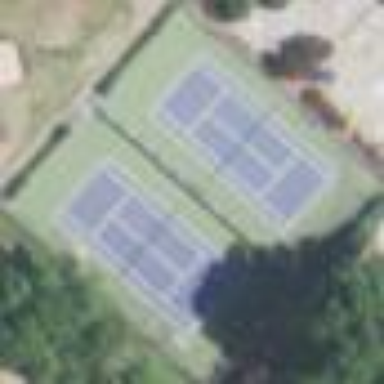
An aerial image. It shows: Tennis court on pitch designated for leisure land.